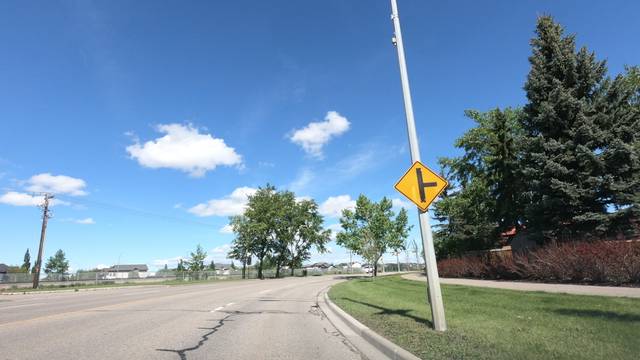
Region: Canada
Coordinates: 51.273, -114.012